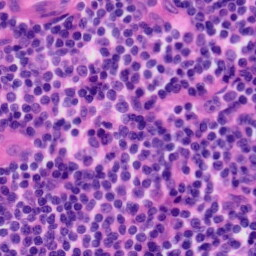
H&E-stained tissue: Tonsil